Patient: sex F, age 44
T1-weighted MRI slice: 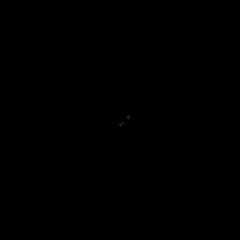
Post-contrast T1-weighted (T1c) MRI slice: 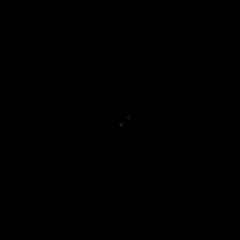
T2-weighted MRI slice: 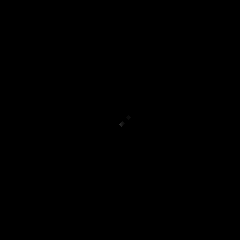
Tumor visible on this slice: no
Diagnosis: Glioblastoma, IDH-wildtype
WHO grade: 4